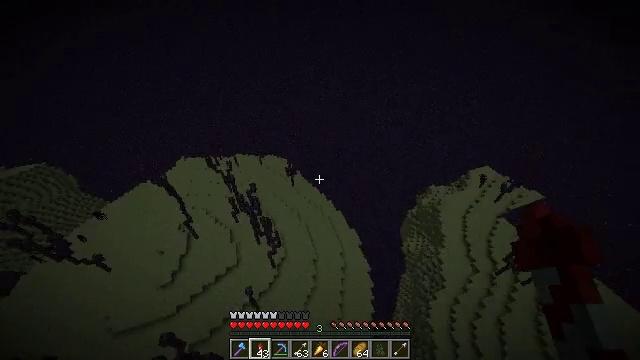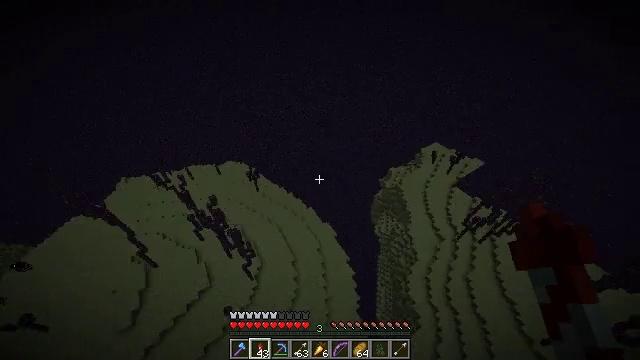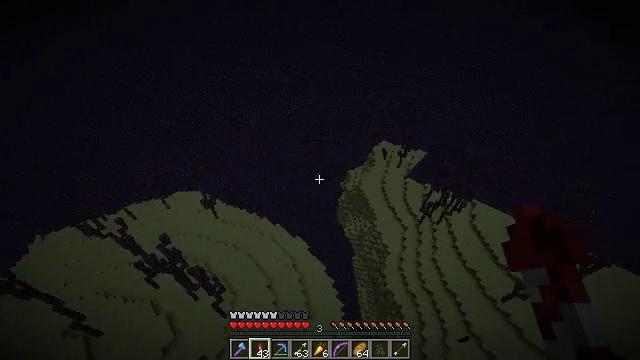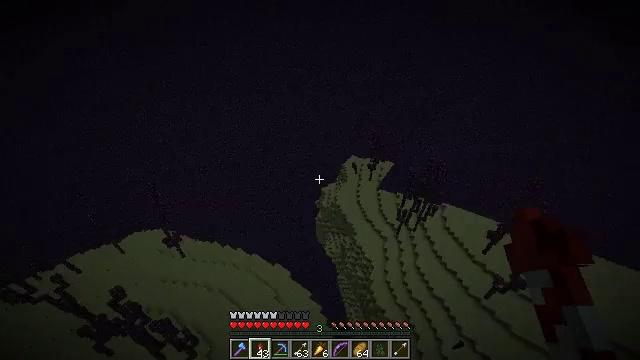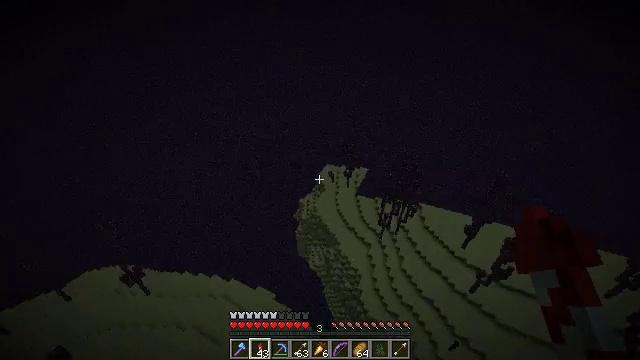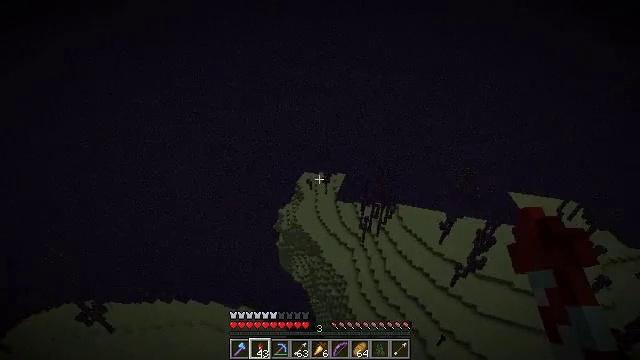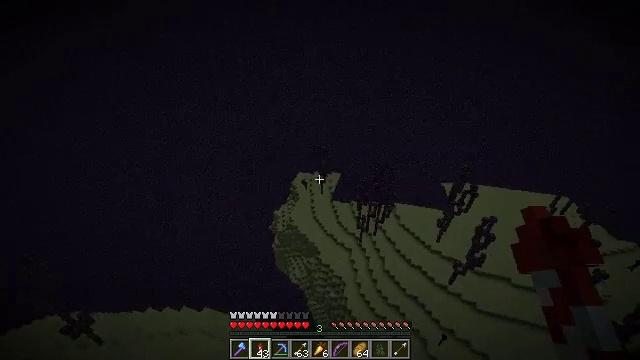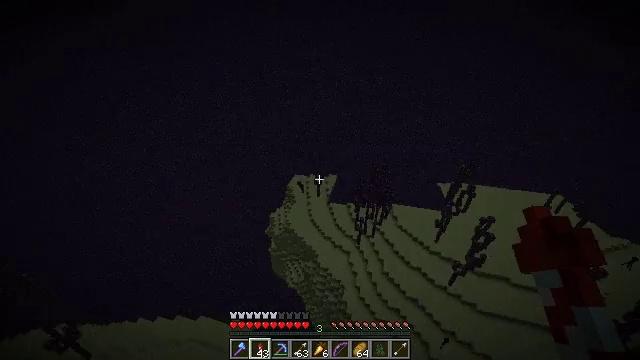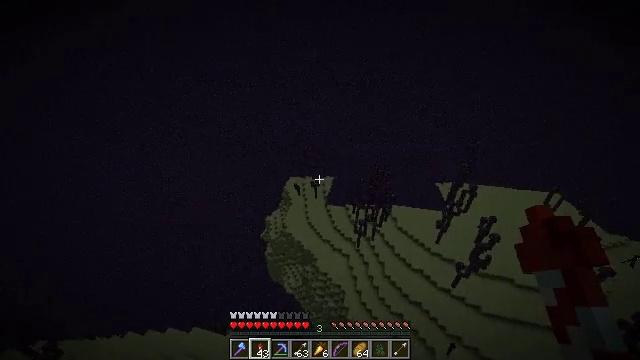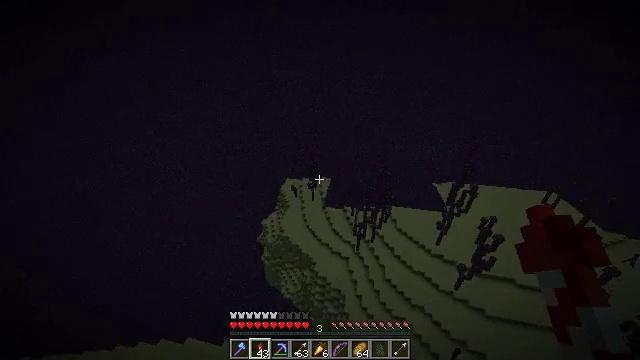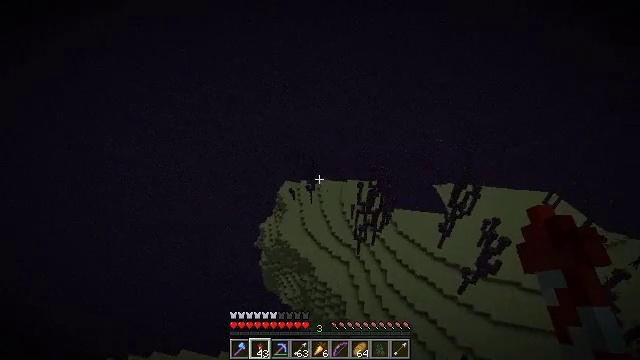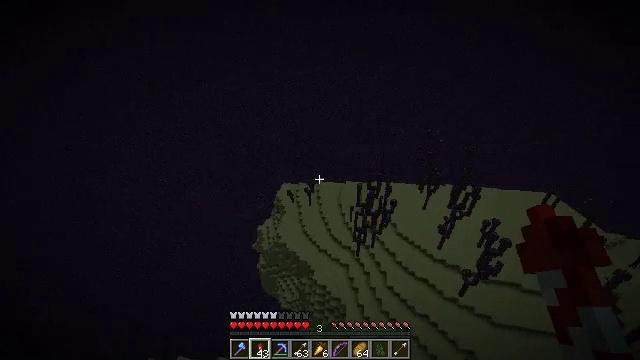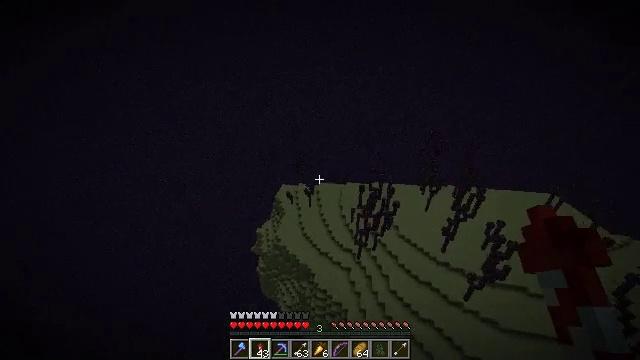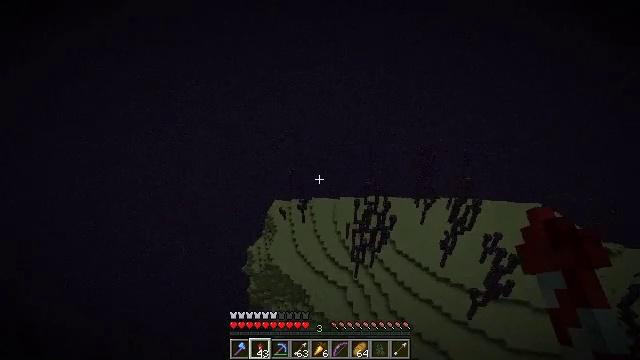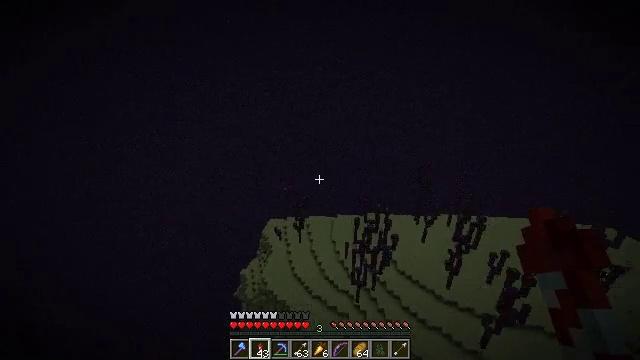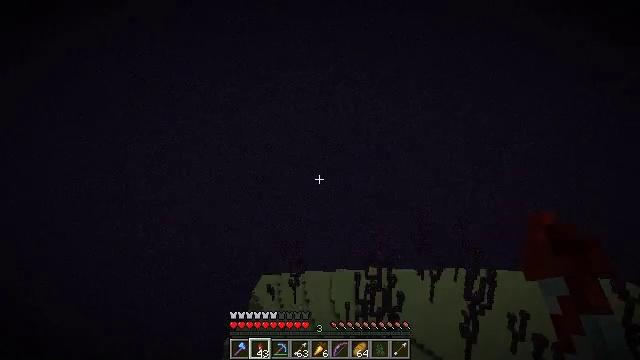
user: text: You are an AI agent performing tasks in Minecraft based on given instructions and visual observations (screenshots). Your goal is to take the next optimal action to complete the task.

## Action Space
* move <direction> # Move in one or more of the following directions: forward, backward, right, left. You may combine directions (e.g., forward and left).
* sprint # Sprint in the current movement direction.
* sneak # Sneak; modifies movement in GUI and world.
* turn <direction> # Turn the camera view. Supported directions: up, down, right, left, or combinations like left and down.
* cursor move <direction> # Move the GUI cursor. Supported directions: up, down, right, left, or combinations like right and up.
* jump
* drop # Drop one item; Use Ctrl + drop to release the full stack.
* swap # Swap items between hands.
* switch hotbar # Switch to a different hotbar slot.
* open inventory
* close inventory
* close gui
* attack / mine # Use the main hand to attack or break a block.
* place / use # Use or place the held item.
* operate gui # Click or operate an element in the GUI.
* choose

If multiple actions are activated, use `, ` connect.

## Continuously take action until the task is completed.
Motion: motion action
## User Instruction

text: Drop a firework rocket.
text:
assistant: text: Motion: move forward, sprint, turn right and down, jump
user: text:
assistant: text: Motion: move forward, sprint, turn right and up, jump
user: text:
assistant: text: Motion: move forward, sprint, turn right and up, jump
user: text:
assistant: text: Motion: move forward, sprint, turn right and up, jump
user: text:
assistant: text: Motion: move forward, sprint, turn right and up, jump
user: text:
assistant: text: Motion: move forward, sprint, turn right, jump
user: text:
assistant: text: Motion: move forward, sprint, turn right, jump
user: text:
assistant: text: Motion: move forward, sprint, turn right, jump
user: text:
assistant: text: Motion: move forward, sprint, turn right, jump
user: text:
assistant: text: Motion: move forward, sprint, jump
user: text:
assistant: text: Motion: move forward, sprint, jump
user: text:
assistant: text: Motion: move forward, sprint, jump
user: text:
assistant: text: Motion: move forward, sprint, turn right and up, jump
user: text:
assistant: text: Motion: move forward, sprint, turn right and up, jump
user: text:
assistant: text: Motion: move forward, sprint, turn up, jump
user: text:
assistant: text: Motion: move forward, sprint, turn up, jump
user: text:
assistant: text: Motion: move forward, sprint, turn up, jump
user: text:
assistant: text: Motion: move forward, sprint, jump
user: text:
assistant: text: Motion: move forward, sprint, turn right and up, jump
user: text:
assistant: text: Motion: move forward, sprint, turn right and up, jump
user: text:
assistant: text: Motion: move forward, sprint, turn right and up, jump
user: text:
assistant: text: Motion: move forward, sprint, turn right and up, jump
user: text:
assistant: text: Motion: move forward, sprint, turn right and up, jump
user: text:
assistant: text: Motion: move forward, sprint, turn right and down, jump
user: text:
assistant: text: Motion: move forward, sprint, turn right and down, jump
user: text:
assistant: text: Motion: move forward, sprint, turn right and down, jump
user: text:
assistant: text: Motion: move forward, sprint, turn right and down, jump
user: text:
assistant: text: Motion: move forward, sprint, turn right and down, jump
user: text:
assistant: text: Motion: move forward, sprint, turn right, jump
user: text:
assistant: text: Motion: move forward, sprint, jump